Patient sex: M
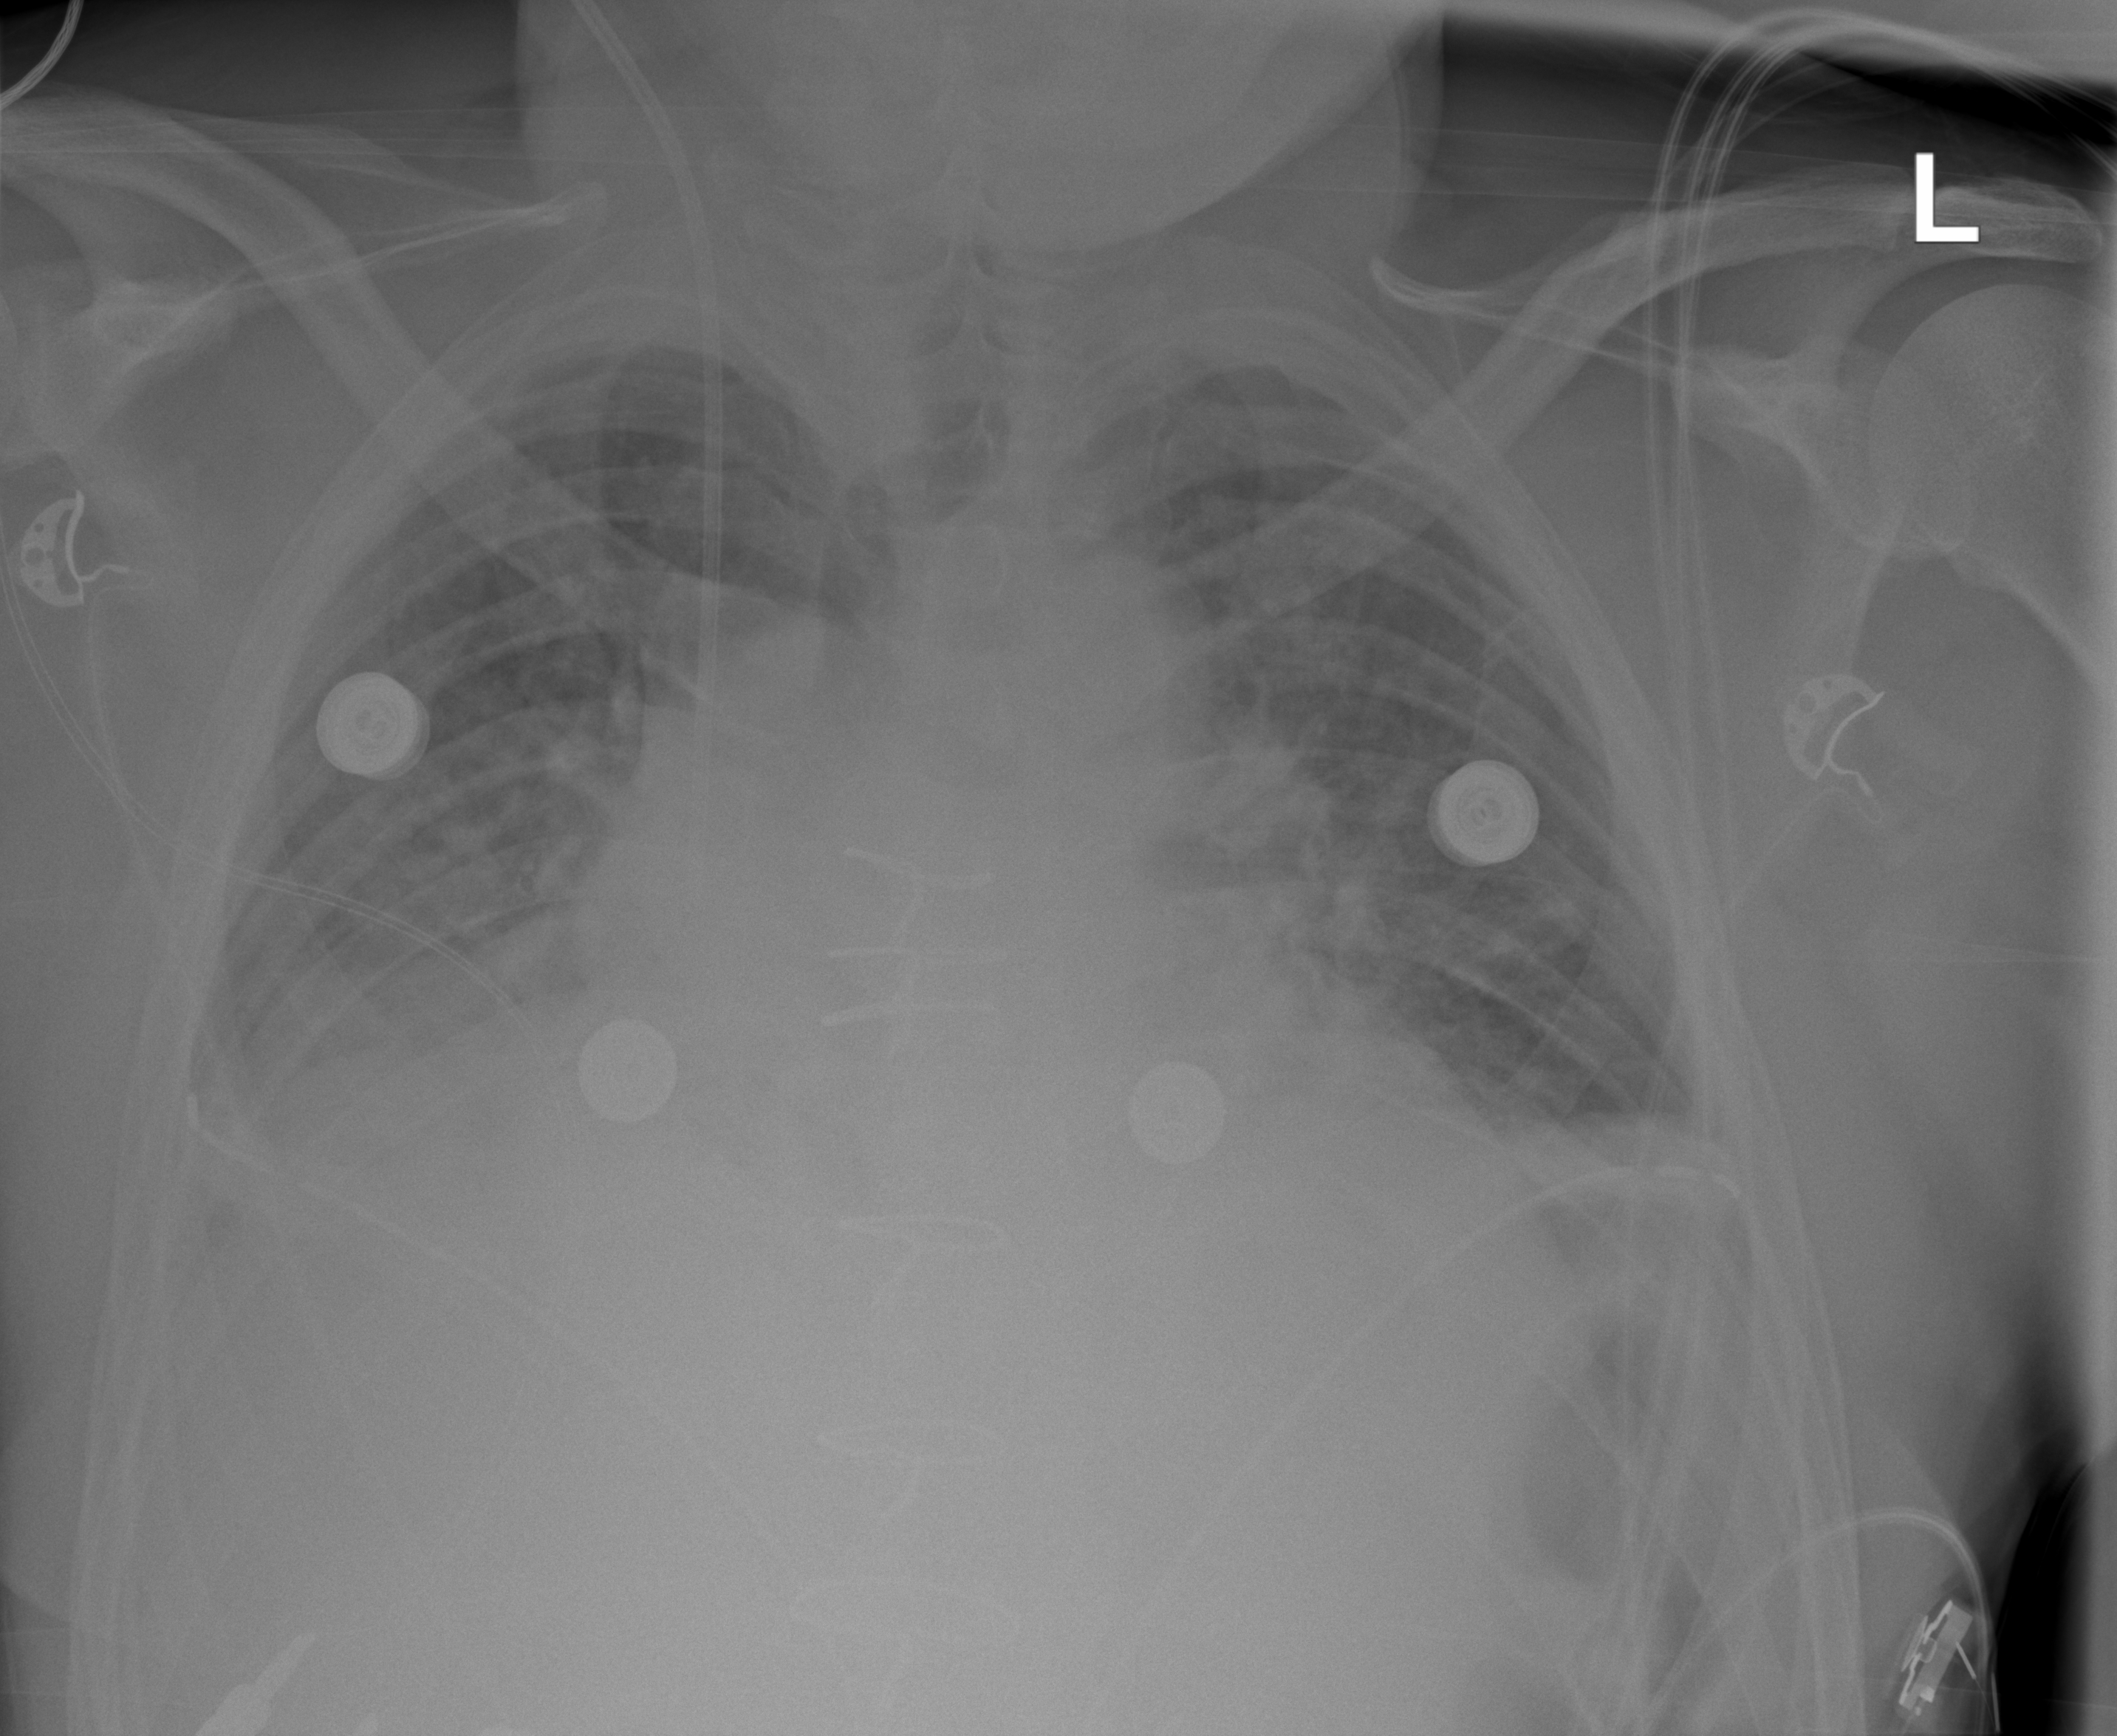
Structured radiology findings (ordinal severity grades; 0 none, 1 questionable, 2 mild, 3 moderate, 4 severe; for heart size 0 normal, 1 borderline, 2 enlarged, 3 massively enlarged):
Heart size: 2
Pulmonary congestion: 2
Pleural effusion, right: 2
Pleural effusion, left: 1
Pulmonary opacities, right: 3
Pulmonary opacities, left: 3
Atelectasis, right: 2
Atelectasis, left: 2